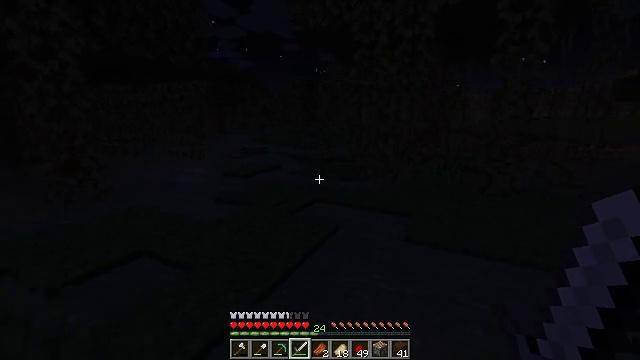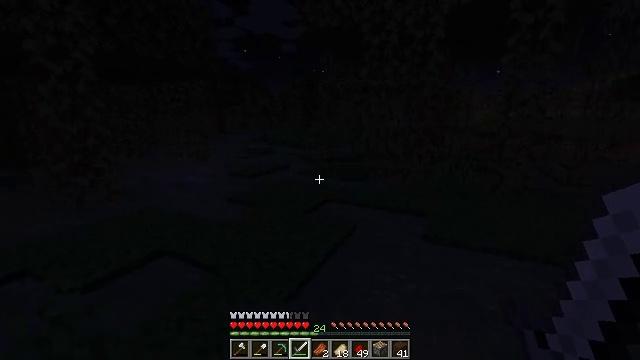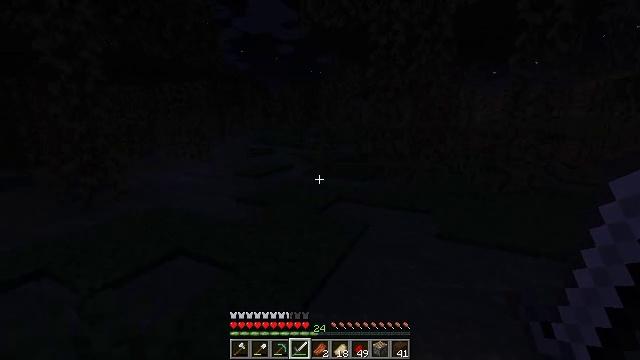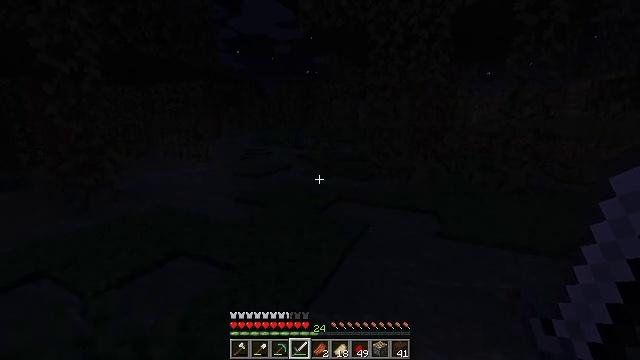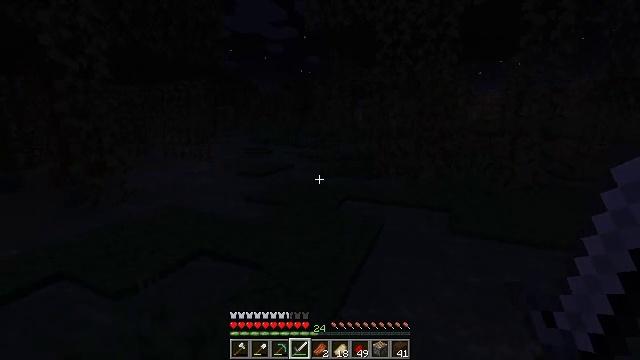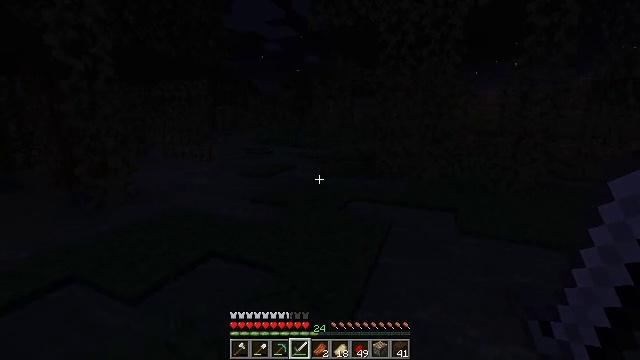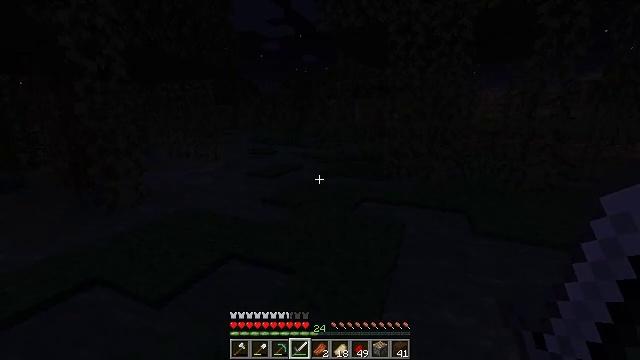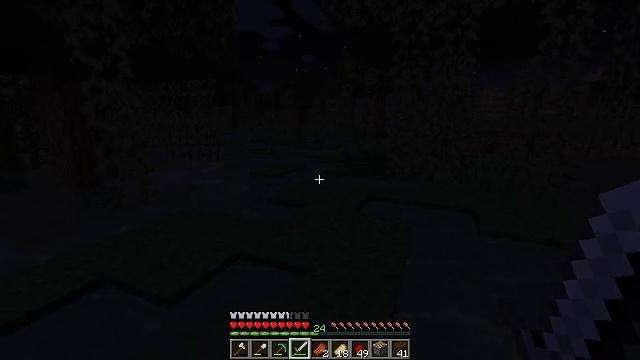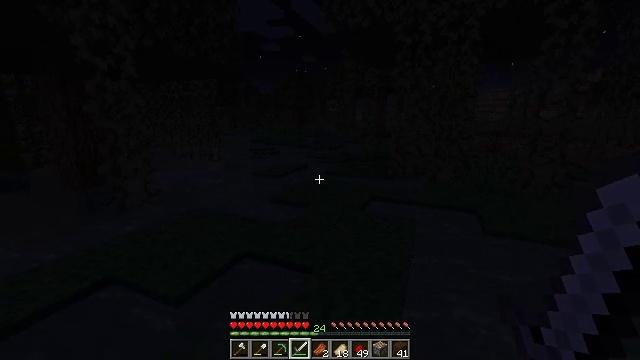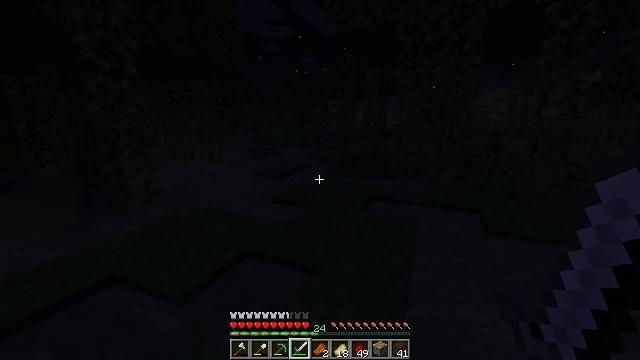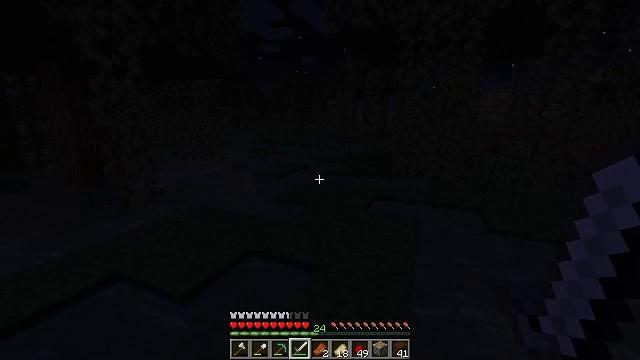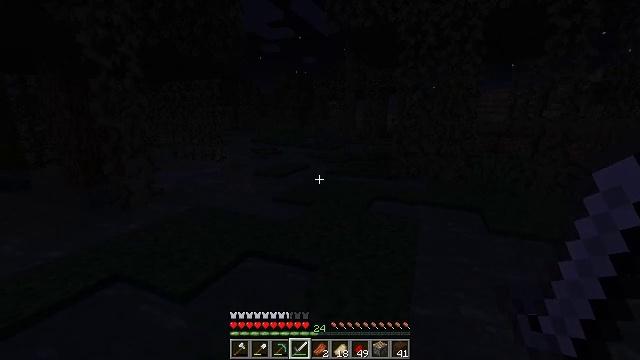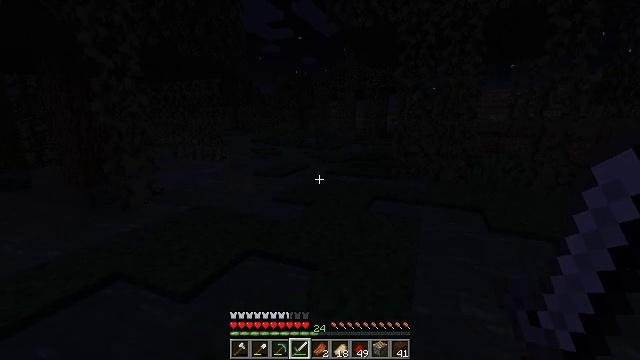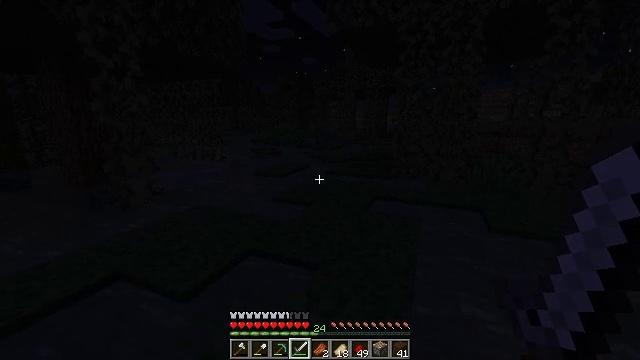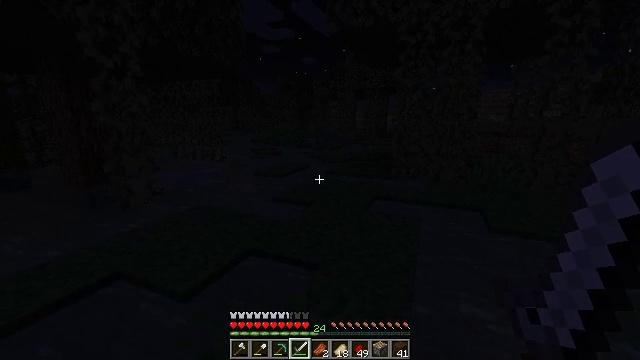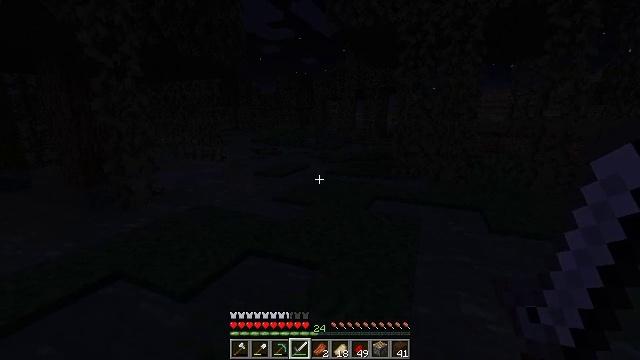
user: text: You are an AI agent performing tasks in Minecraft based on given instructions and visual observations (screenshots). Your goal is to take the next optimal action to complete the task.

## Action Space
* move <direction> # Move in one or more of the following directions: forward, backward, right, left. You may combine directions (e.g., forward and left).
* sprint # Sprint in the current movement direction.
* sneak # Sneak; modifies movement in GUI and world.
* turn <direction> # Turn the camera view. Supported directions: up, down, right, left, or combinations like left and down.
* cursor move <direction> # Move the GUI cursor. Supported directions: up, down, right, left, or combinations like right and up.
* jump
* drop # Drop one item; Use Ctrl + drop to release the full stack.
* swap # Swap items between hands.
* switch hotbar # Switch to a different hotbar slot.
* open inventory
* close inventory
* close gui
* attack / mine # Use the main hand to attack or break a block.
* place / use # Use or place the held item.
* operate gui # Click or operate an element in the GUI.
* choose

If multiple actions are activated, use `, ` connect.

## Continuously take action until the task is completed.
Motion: motion action
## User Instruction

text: Combat the slime.
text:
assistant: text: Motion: move left
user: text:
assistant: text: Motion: move left
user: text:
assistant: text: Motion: move left
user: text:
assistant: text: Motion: move left, turn right
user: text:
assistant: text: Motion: move left
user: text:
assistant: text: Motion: move left
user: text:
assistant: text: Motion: no_op
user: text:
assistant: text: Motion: no_op
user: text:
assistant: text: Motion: no_op
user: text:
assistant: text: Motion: no_op
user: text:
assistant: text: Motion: no_op
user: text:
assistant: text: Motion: no_op
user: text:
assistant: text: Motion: no_op
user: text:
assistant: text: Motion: no_op
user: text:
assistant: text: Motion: no_op
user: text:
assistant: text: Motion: no_op
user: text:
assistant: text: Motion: no_op
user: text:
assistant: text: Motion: no_op
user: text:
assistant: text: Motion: no_op
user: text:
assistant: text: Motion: no_op
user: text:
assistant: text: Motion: no_op
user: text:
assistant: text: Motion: no_op
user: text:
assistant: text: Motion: no_op
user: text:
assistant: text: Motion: no_op
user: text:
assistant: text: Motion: no_op
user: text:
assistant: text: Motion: no_op
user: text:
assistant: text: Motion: move forward, turn right
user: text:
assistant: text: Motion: move forward, turn right
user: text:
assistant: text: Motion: move forward
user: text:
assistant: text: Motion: move forward